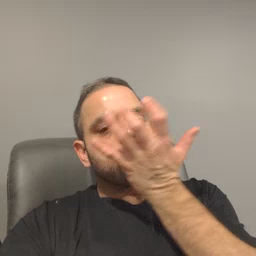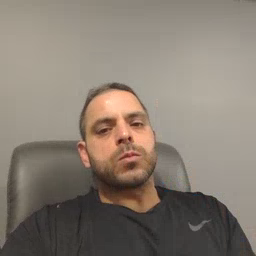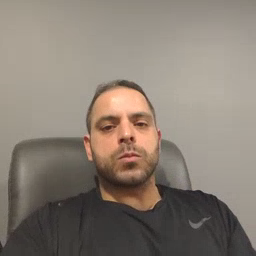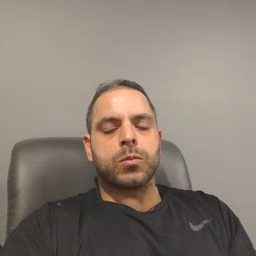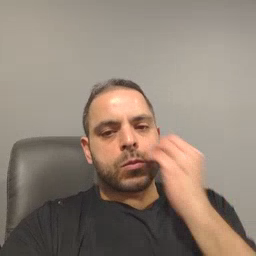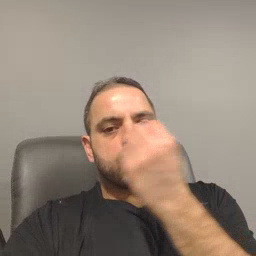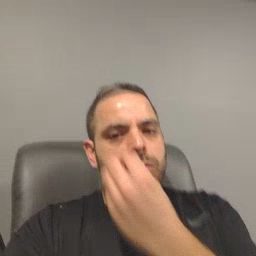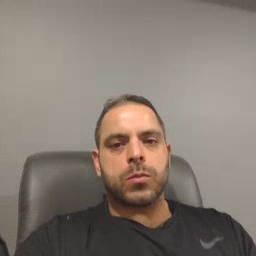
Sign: flower